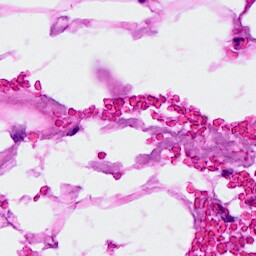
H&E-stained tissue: Breast